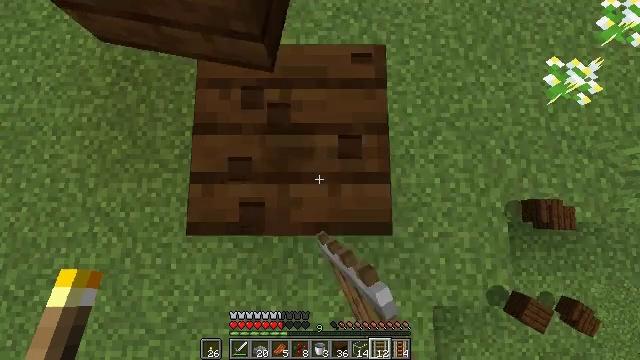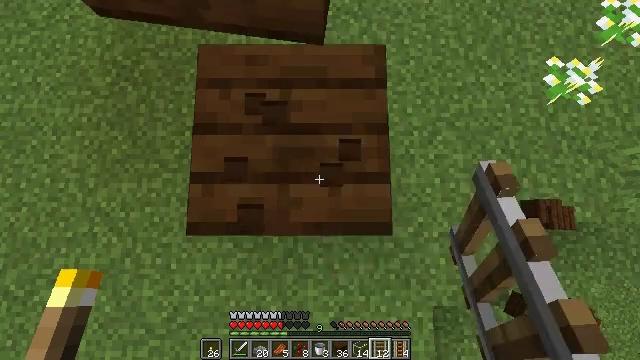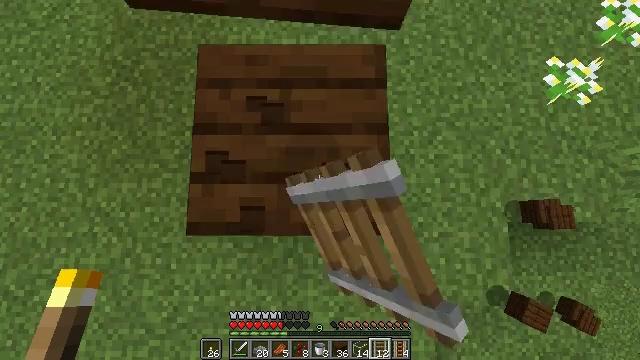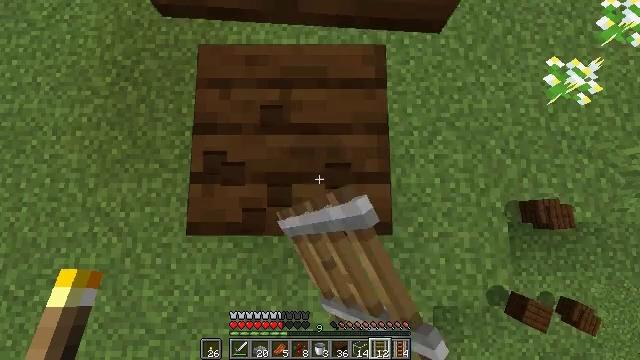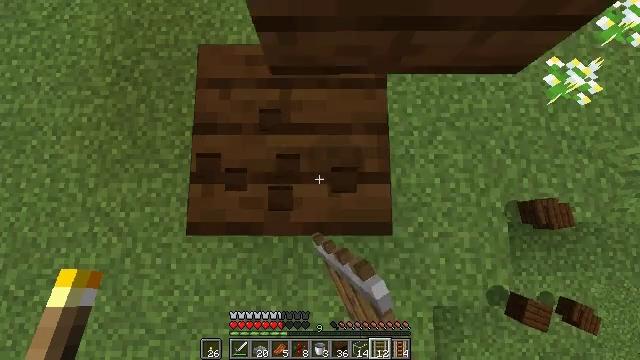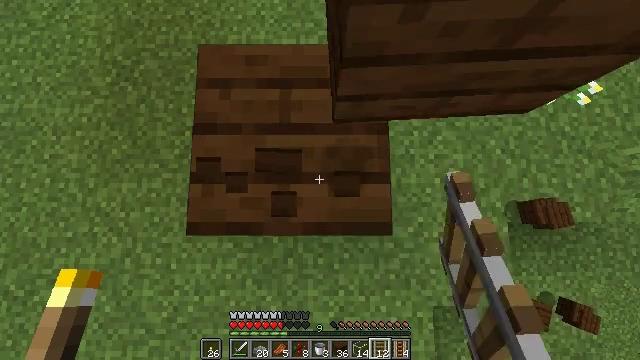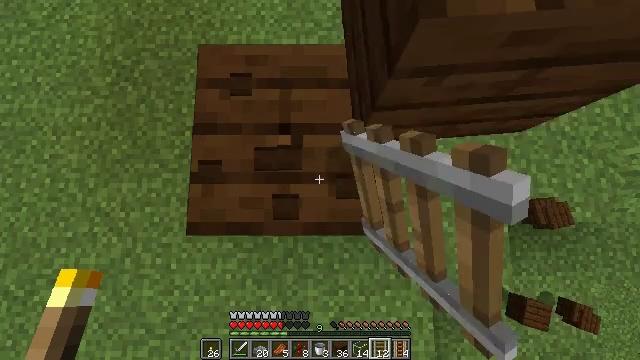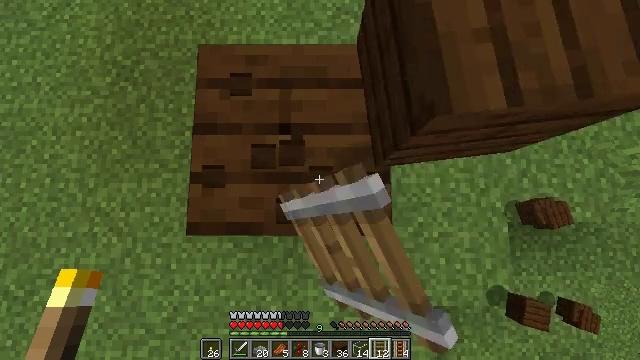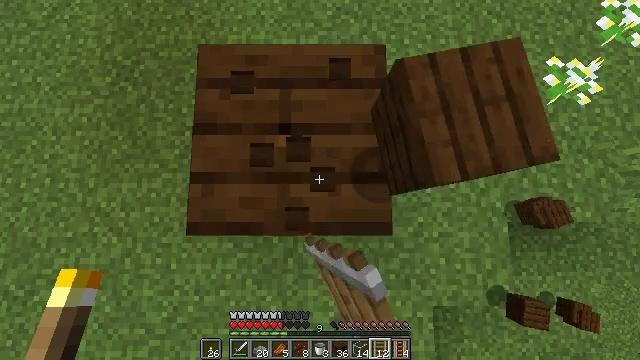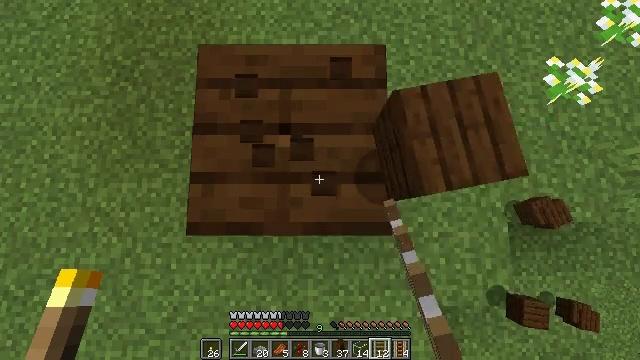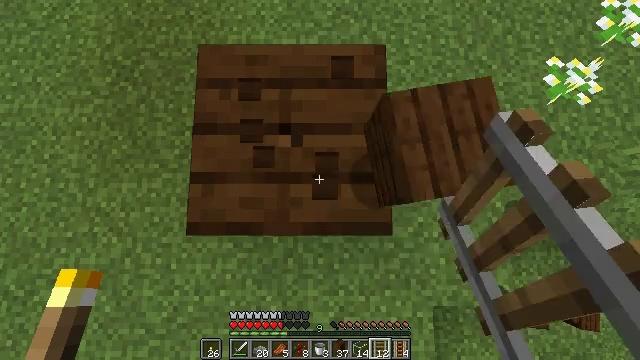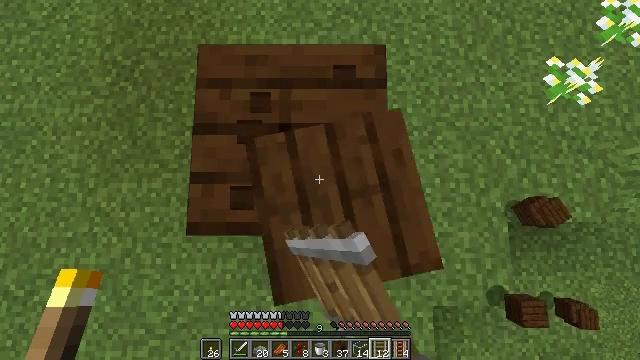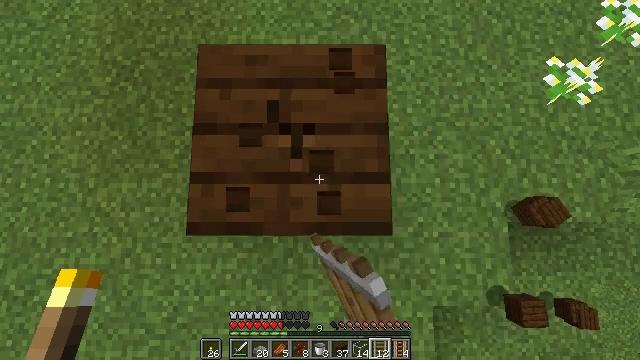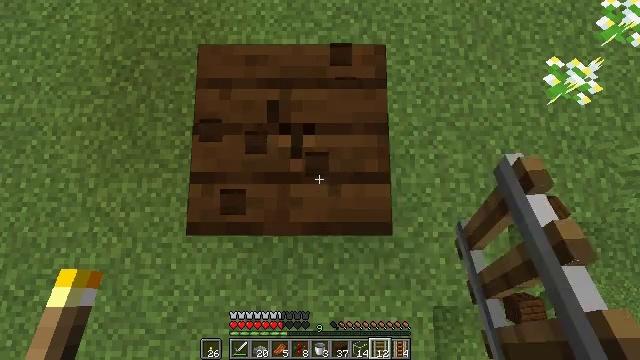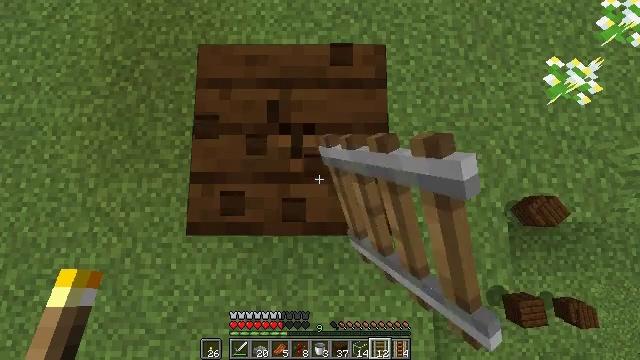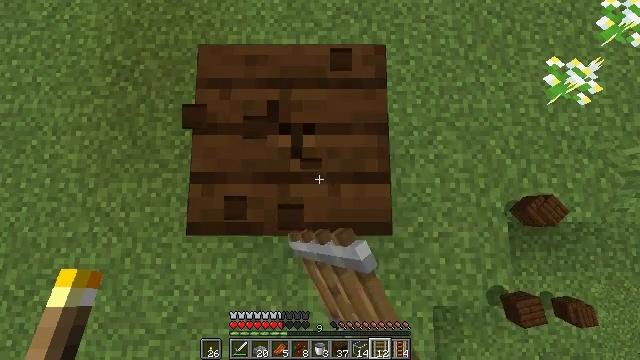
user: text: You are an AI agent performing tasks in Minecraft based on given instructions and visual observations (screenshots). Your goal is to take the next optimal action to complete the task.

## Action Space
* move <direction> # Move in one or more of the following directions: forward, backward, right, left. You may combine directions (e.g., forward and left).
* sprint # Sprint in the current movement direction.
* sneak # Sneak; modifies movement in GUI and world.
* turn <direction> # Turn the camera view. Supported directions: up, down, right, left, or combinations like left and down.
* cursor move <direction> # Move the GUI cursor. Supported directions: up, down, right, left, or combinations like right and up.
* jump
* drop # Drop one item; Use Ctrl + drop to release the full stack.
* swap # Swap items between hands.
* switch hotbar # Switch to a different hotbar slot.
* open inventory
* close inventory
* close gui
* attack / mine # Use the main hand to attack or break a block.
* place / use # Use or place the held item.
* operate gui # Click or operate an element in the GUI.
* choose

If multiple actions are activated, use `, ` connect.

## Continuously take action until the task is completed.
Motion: motion action
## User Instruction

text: Attack the dark oak planks to recycle them.
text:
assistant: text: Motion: sneak, attack / mine
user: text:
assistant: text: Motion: sneak, attack / mine
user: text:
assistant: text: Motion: sneak, attack / mine
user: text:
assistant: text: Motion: sneak, attack / mine
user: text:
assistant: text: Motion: sneak, attack / mine
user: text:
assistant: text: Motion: sneak, attack / mine
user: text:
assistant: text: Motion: sneak, attack / mine
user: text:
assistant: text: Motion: sneak, attack / mine
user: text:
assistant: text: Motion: sneak, attack / mine
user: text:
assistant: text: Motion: sneak, attack / mine
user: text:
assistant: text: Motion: sneak, attack / mine
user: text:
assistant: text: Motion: sneak, attack / mine
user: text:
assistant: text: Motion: sneak, attack / mine
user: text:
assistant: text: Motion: sneak, attack / mine
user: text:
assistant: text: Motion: sneak, attack / mine
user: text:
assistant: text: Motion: sneak, attack / mine
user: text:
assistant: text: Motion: sneak, attack / mine
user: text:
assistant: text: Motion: sneak, attack / mine
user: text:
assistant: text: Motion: sneak, attack / mine
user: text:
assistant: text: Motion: sneak, attack / mine
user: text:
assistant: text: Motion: sneak, attack / mine
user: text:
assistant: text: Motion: sneak, attack / mine
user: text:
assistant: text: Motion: sneak, attack / mine
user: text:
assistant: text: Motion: sneak, attack / mine
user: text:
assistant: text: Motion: sneak, attack / mine
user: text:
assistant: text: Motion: sneak, attack / mine
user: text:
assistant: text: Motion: sneak, attack / mine
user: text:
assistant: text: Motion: sneak, attack / mine
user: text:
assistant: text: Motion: sneak, attack / mine
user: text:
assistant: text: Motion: sneak, attack / mine